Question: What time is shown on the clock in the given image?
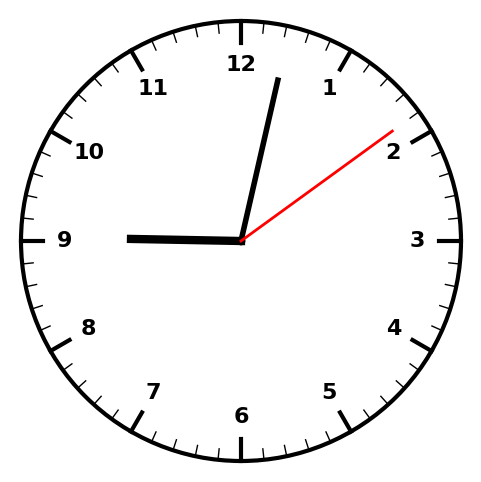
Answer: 09:02:09